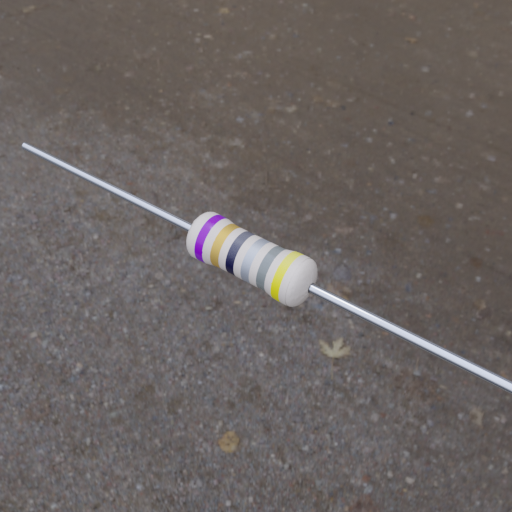
Resistor colour bands (in order): violet, gold, black, silver, gray, yellow